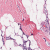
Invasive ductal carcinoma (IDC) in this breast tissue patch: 0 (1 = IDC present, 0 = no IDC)